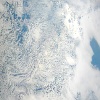
Label: cloud